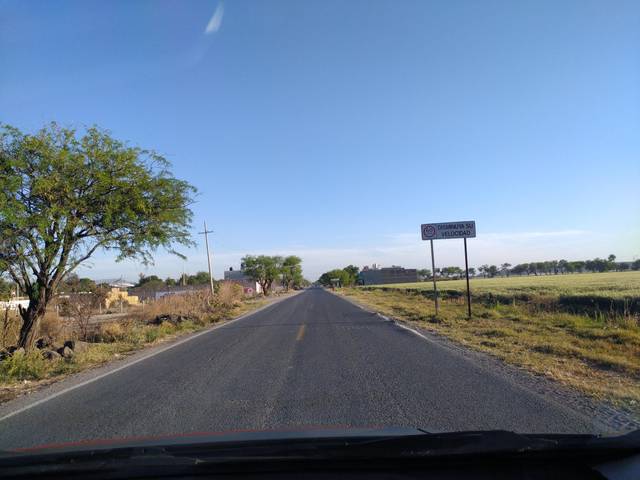
Region: Mexico
Coordinates: 20.908, -101.858